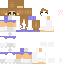
A female human skin with pale skin, wearing brown long hair dressed in a blue tshirt and blue shorts, featuring a closed mouth.